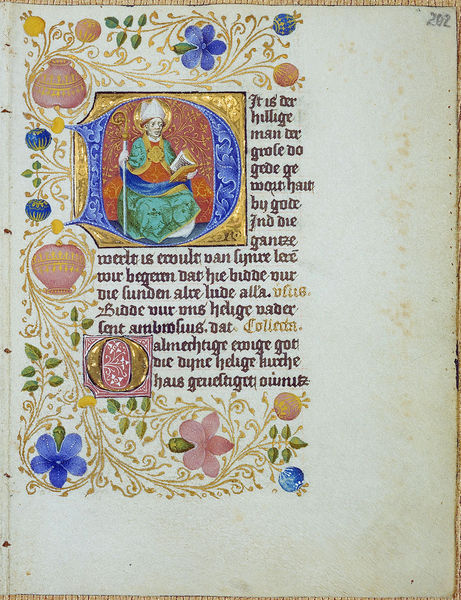
Titel: Lochner-Gebetsbuch
Künstler: Stefan Lochner
Institution: Darmstadt, Universitäts- und Landesbibliothek
Schlagwörter: blau, mann, grün, blumen, blüten, rot, malerei, ornament, bild, gold, sitzend, blatt, pflanzen, gotik, ranken, schrift, man, stab, farbe, bischof, lanze, lesen, verzierung, deutsch, buch, seite, text, buchstabe, buchstaben, initiale, buchseite, pergament, mittelalter, mitra, balu, miniatur, fraktur, mittelalterlich, initial, buchmalerei, minuskel, o, d, q, 202, fabr